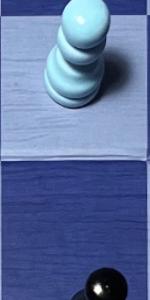
Label: Empty